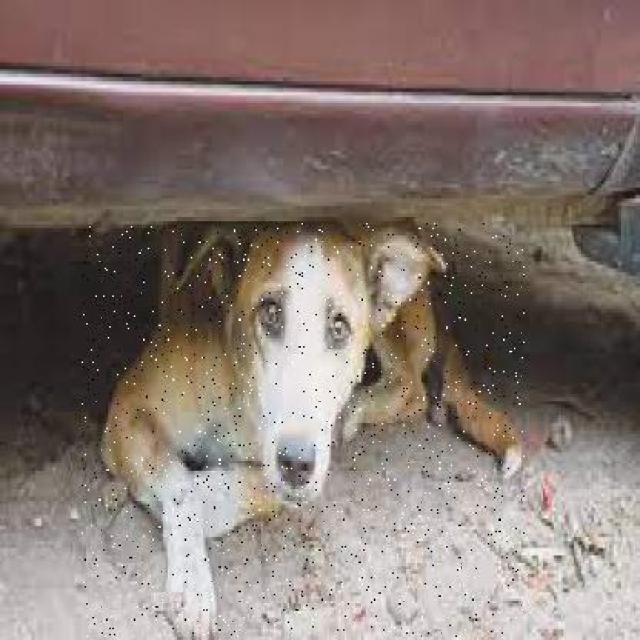
Healthy canine skin — no visible lesions, inflammation, or abnormalities. The skin and coat appear normal.